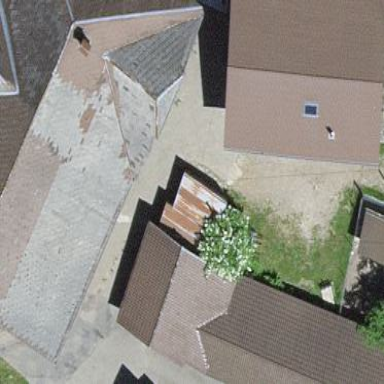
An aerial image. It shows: Rural barn.